Question: I have a worksheet that currently updates about 200 stocks using Yahoo Finance API and MSXML. I would like to also get some other info from other websites that don't have an api, for example "<URL>".
Also for example, if you look at some info from that web page below, you see there is a Release Date of 1/29/2015. There is also some text in between, currently "[not confirmed]", but at some point it will change to "[confirmed]" and both items of text are of interest.
For lack of better web skills, I currently have a single sheet with a QueryTable that is refreshed in a code synchronously. It works...eventually. I would rather work with the response in code, but I don't know how to do that. I don't need this particular info to be auto refreshed.
Questions
1. Is there a preferred VBA way work with the html response? Can you show a code snippet to illustrate?
2. Is it possible to convert the html to xml or json relatively easy? code snippet?
3. If QueryTable is in fact the good enough solution, would it be faster to create a sheet for each stock and refresh async, using events?
I know there is oodles of info on the web, but most of it seems dated and confusing. I am using Excel 2013.

I am able to get at the data I want using html and grabbing Table(6) as shown in the code below. I guess I could parse the InnerText but I suspect there is an easier way to grab the elements I need from that table.
'''
Sub TestHtml()
Dim Resp, sText, FirstCode As String
Dim oHttp, oFile, oTable As Object
Dim lines As Variant
Set oHttp = CreateObject("Microsoft.XMLHttp")
oHttp.Open "GET", "http://www.earningswhisper.com/stocks.asp? symbol=googl", False
oHttp.send ("")
Resp = oHttp.responseText
Set oFile = CreateObject("htmlfile")
oFile.Write Resp
Set oTable = oFile.getElementsByTagName("Table")(6)
sText = oTable.innertext
MsgBox sText
End Sub
'''
Here is a line from that table, and the full table below.
'''
<tr onMouseover="this.className='newsart_s2'" onMouseOut="this.className='newsart'">
<td width="67%" align=left valign=middle>&nbsp;Release Date: <font color='#505050'><small>[not confirmed]</small></font>
</td>
<td width="33%" align=right valign=middle><a href="calendar.asp?day=-5">1/29/2015</a> &nbsp;</td>
</tr>
'''
What is the best way to drill down and get at the elements in the table, using VBA code?
'''
<TABLE cellpadding=1 cellspacing=0 border=0 id=QEsts width="100%" bgcolor="#505050"><tr><td><TABLE cellpadding=2 cellspacing=0 border=0 width="100%" bgcolor="#FFFFFF" height='148'><tr><td valign=top>
<table cellpadding=0 cellspacing=0 border=0 width="100%" class='newsart'>
<tr><td colspan="2" bgcolor="#FFFFFF"><table width="100%" bgcolor="#FFFFFF" cellpadding=1 cellspacing=0 border=0><tr><td style="background-image: url('images/headbar2.gif'); background-color: #000000; BORDER-RIGHT: #000000 thin solid; BORDER-TOP: #000000 thin solid; FONT-WEIGHT: bold; FONT-SIZE: 12px; MARGIN: 2px; BORDER-LEFT: #000000 thin solid; COLOR: #e1b64b; BORDER-BOTTOM: #000000 thin solid; FONT-FAMILY: Arial;">&nbsp; 4th Quarter Ending December 2014</td></tr></table></td></tr>
<tr onMouseover="this.className='newsart_s2'" onMouseOut="this.className='newsart'"><td width="67%" align=left valign=middle> &nbsp;<b>Earnings Whisper</b> <small>&#174</small>: </td><td width="33%" align=right valign=middle><b>$7.24</b> &nbsp;</td></tr>
<tr onMouseover="this.className='newsart_s2'" onMouseOut="this.className='newsart'"><td width="67%" align=left valign=middle> &nbsp;Consensus Estimate:</td><td width="33%" align=right valign=middle>$7.16 &nbsp;</td></tr>
<tr onMouseover="this.className='newsart_s2'" onMouseOut="this.className='newsart'"><td width="67%" align=left valign=middle> &nbsp;Surprise Expectation <small><sup>1</sup></small>: </td><td width="33%" align=right valign=middle> &nbsp;</td></tr>
<tr onMouseover="this.className='newsart_s2'" onMouseOut="this.className='newsart'"><td width="67%" align=left valign=middle> &nbsp;Release Date: <font color='#505050'><small>[not confirmed]</small></font></td><td width="33%" align=right valign=middle><a href="calendar.asp?day=-5">1/29/2015</a> &nbsp;</td></tr>
<tr><td width="100%" align=right colspan="2" valign=middle>After Close &nbsp;</td></tr>
<tr onMouseover="this.className='newsart_s2'" onMouseOut="this.className='newsart'"><td width="67%" align=left valign=middle> &nbsp;Expected Time <small><sup>2</sup></small>: </td><td width="33%" align=right valign=middle>N/A &nbsp;</td></tr>
<tr onMouseover="this.className='newsart_s2'" onMouseOut="this.className='newsart'"><td width="67%" align=left valign=top> &nbsp;Conference Call: </td><td width="33%" align=right valign=top>4:30 PM ET &nbsp;<small><br> &nbsp;</small></td></tr>
</table>
</td></tr></TABLE></td></tr></TABLE>
</td>
'''
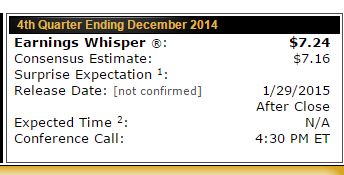
Answer: You can interact with DOM since you created that object successfully, but you know in your case the easiest way to get the necessary value from the table above is parsing the InnerText as string, try the code below:
'''
aTmp0 = Split(sText, "Release Date:")
If Ubound(aTmp0) = 1 Then
aTmp1 = Split(aTmp0(1), "Expected Time")
MsgBox aTmp1(0)
Else
MsgBox "Release Date not found"
End If
'''